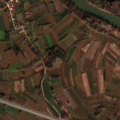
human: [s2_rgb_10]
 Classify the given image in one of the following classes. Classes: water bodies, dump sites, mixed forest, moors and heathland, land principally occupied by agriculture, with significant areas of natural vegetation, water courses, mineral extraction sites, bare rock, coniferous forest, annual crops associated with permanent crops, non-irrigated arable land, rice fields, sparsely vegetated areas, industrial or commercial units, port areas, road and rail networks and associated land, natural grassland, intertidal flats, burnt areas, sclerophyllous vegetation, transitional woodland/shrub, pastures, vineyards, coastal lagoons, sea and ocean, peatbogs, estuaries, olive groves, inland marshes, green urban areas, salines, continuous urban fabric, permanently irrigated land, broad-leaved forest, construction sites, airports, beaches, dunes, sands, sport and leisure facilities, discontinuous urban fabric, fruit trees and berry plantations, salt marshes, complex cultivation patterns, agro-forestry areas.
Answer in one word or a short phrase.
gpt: non-irrigated arable land, land principally occupied by agriculture, with significant areas of natural vegetation, broad-leaved forest, water courses